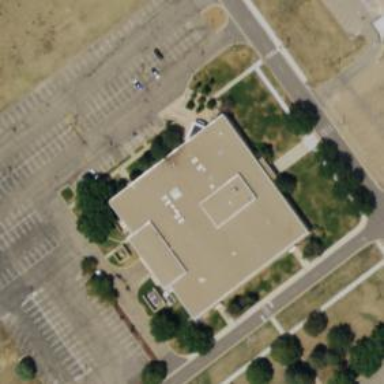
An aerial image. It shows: College building.